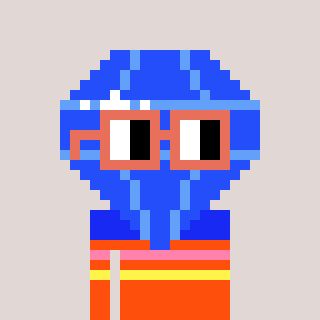
a pixel art character with square orange glasses, a blue diamond-shaped head and a orange-colored body on a warm background